Aerial crown-view tile of a tropical tree (Barro Colorado Island, Panama), acquired 20240611:
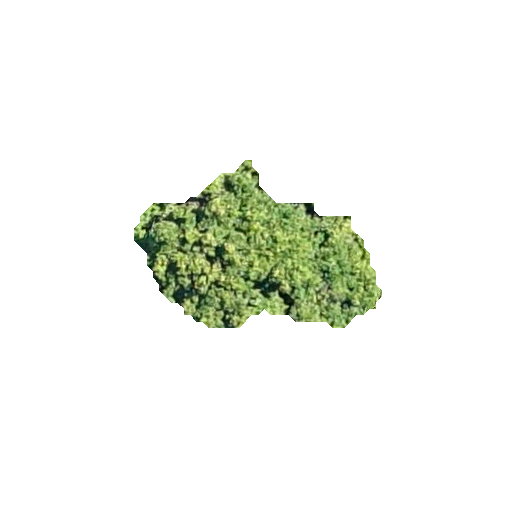
Species: Prioria copaifera
GBIF accepted scientific name: Prioria copaifera
Crown area: 40.874 m²